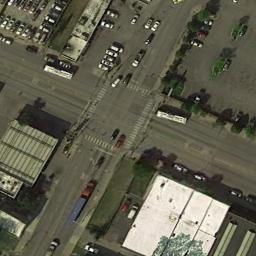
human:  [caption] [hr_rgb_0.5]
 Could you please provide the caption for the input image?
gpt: There are many different shapes of buildings beside the intersection .

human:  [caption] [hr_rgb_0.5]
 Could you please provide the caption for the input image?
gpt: There are some trees in the upper right corner of the intersection .

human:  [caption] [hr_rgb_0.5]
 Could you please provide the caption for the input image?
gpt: There are several moving vehicles on the road at the intersection, There are many buildings and some trees around the intersection, And many cars are parked in the open space beside the intersection .

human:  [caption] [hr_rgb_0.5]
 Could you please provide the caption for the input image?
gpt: An intersection with normal traffic is between some buildings and parking lots .

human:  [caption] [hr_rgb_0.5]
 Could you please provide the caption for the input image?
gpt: There are many cars parked beside the intersection .